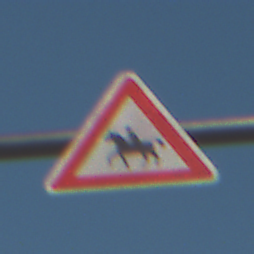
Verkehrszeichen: ReiterRechts
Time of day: MorningAfternoon
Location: Outdoor (Suburban)
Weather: PartlyCloudy
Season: NotSpecified
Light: Natural